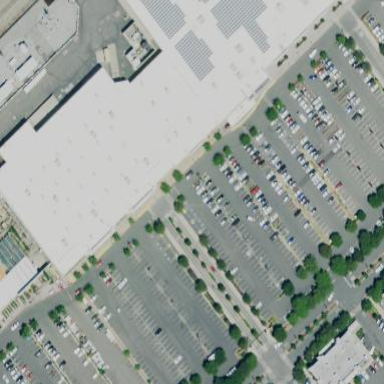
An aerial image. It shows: Retail building.